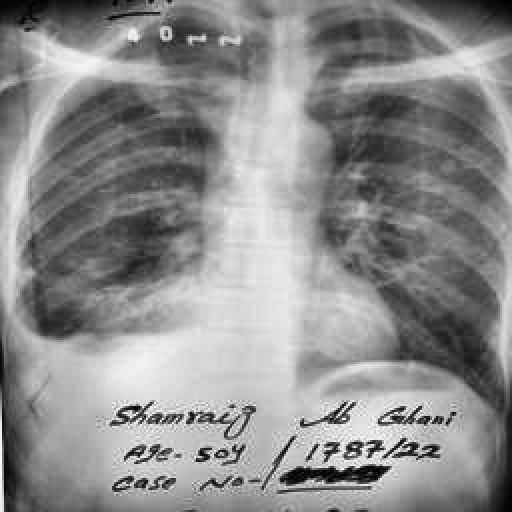
Finding: TUBERCULOSIS